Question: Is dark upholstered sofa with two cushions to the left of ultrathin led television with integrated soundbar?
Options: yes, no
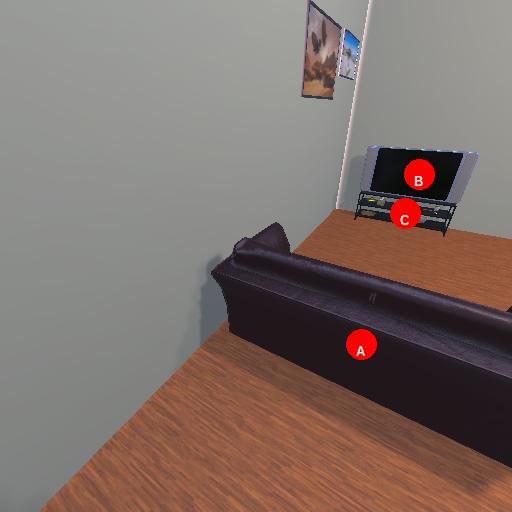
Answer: yes